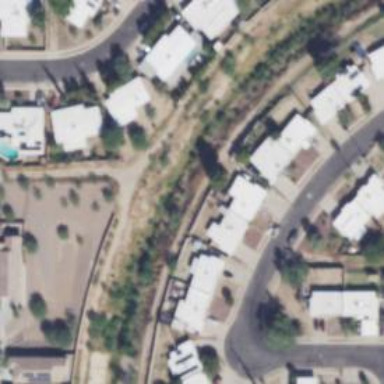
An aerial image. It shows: Alley classified as service road.